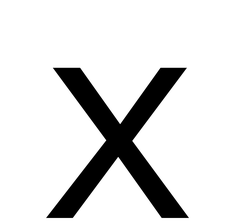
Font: InstrumentSans_Regular